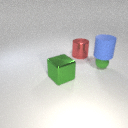
large red metal cylinder to the left of small green rubber sphere